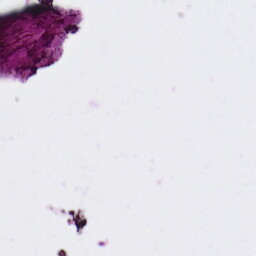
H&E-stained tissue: Ovarian